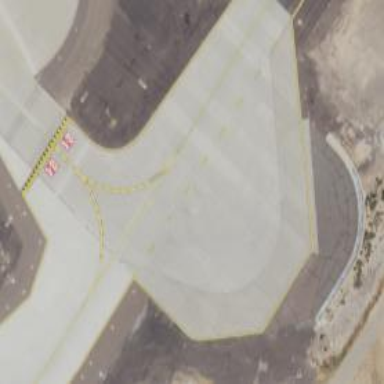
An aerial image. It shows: Image of taxiway at airport.